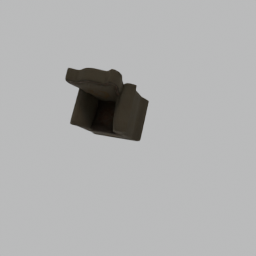
Label: furniture